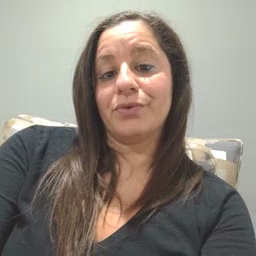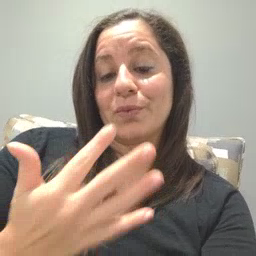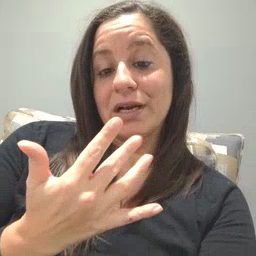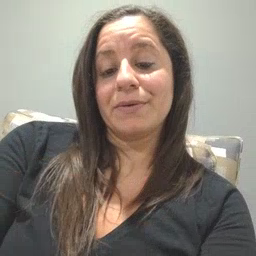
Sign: wait